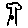
Label: tree